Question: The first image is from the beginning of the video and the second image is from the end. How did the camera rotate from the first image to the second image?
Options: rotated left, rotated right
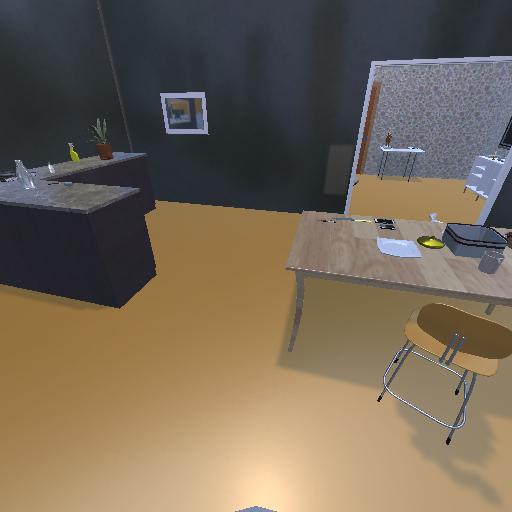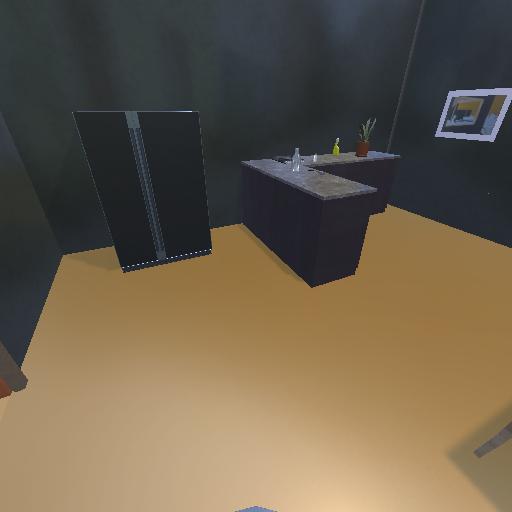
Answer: rotated left